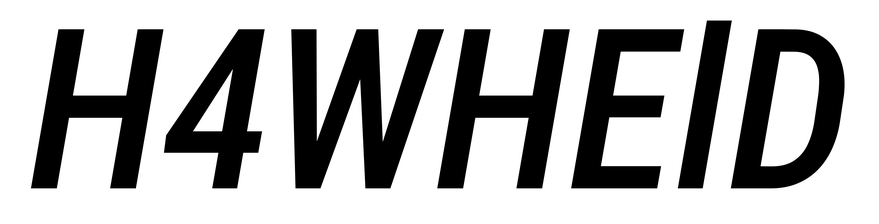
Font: Roboto-Italic_Condensed_Medium_Italic